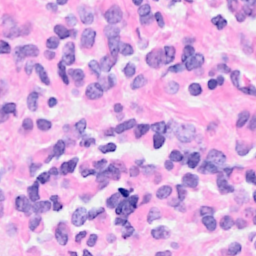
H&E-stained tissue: Breast